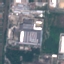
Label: Industrial